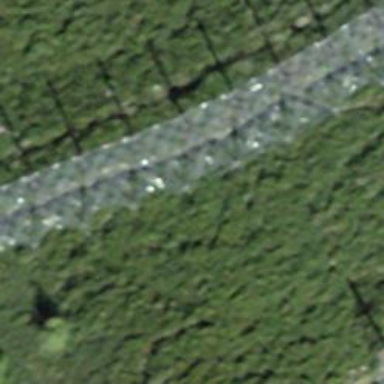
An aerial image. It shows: Snow fence that is man-made.